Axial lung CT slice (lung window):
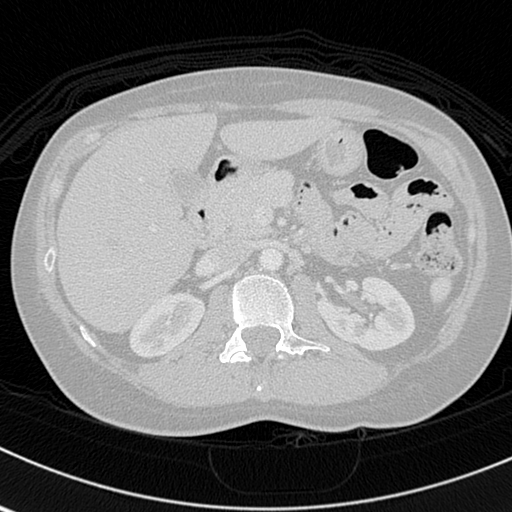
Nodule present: no